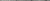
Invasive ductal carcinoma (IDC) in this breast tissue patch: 0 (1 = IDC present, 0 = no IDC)